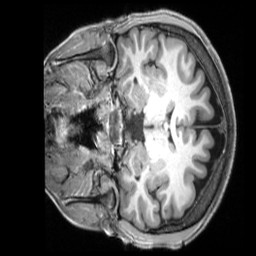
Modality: T1w
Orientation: coronal
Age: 24
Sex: female
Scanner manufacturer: siemens
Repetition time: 2.3 s
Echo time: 0.00229 s